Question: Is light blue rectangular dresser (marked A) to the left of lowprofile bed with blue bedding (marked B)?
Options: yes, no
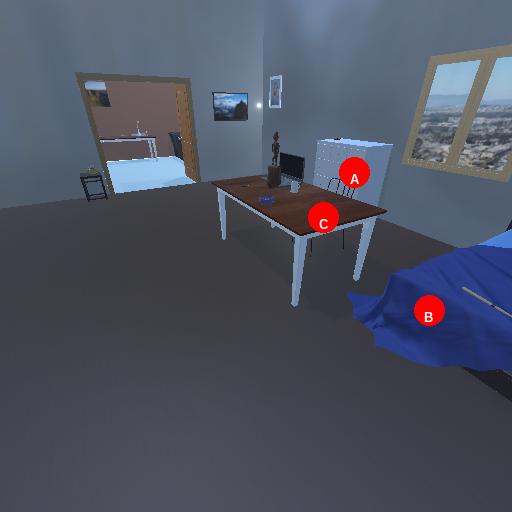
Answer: yes